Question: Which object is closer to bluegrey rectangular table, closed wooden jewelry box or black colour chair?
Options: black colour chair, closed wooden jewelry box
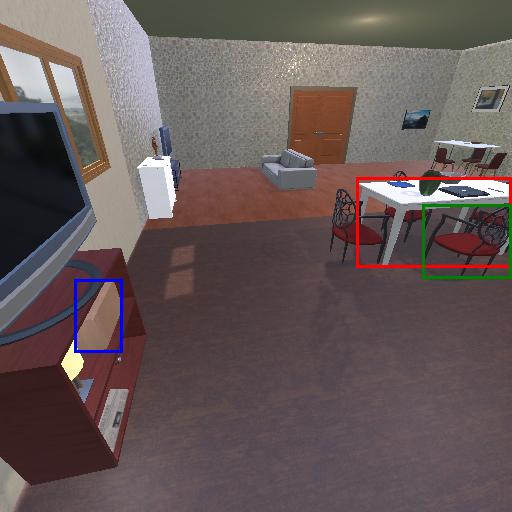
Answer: black colour chair